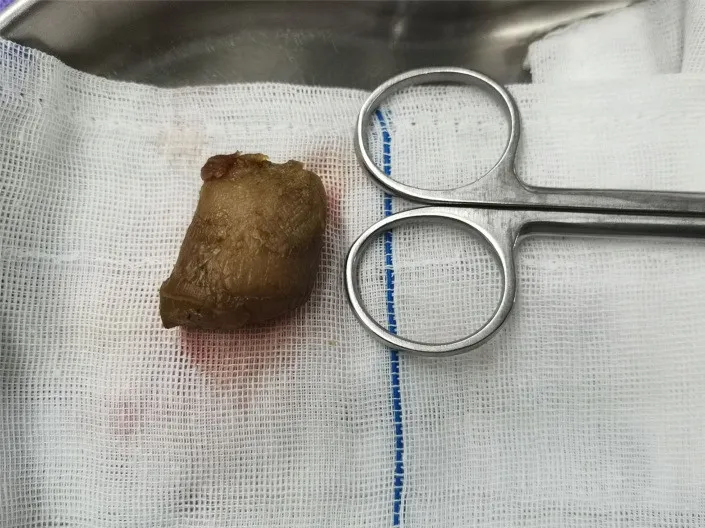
Phytobezoar is cylindrical and hard.
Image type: medical_photograph (other_medical_photograph)